Question: I creating a Matplotlib animation of a step function. I am using the following code...
'''
import numpy as np
from matplotlib import pyplot as plt
from matplotlib import animation
fig = plt.figure()
ax = plt.axes(xlim=(0, 2), ylim=(-2, 2))
line, = ax.step([], [])
def init():
line.set_data([], [])
return line,
def animate(i):
x = np.linspace(0, 2, 10)
y = np.sin(2 * np.pi * (x - 0.01 * i))
line.set_data(x, y)
return line,
anim = animation.FuncAnimation(fig, animate, init_func=init,
frames=100, interval=20, blit=True)
plt.show()
'''
It vaguely resembles what I desire (something like the gif below) but instead of the values being constant and scrolling with time each step is dynamic and shifts up and down. How would go about changing my code to achieve this shift?

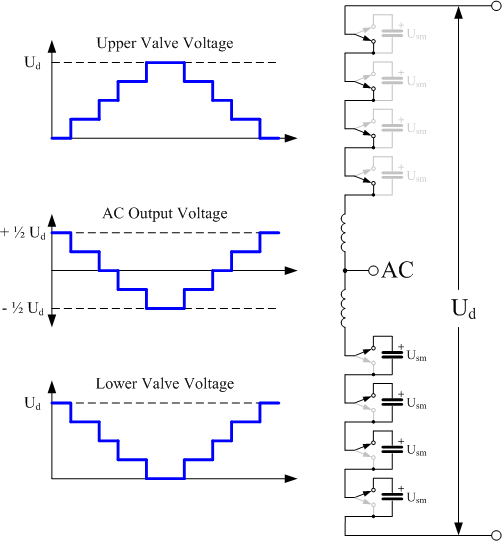
Answer: 'step' explicitly plots steps between the input data points. It can never plot a partial "step".
You're wanting an animation with "partial steps" in between.
Instead of using 'ax.step', use 'ax.plot', but make a stepped series by plotting 'y = y - y % step_size'.
In other words, something like:
'''
import numpy as np
import matplotlib.pyplot as plt
x = np.linspace(0, 10, 1000) # Using a series of 1000 points...
y = np.sin(x)
# Make *y* increment in steps of 0.3
y -= y % 0.3
fig, ax = plt.subplots()
ax.plot(x, y)
plt.show()
'''
Notice the partial "steps" at the beginning and end

Incorporating this into your animation example, we'd get something similar to:
'''
import numpy as np
from matplotlib import pyplot as plt
from matplotlib import animation
fig = plt.figure()
ax = plt.axes(xlim=(0, 2), ylim=(-2, 2))
line, = ax.plot([], [])
def init():
line.set_data([], [])
return line,
def animate(i):
x = np.linspace(0, 2, 1000)
y = np.sin(2 * np.pi * (x - 0.01 * i))
y -= y % 0.3
line.set_data(x, y)
return line,
anim = animation.FuncAnimation(fig, animate, init_func=init,
frames=100, interval=20, blit=True)
plt.show()
'''